Field crop: maize
Growth stage: 1
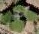
Species: chenopodium